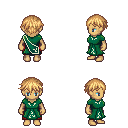
a pixel art fantasy rpg character, female body template, human, tanned skin, sash dress, red pants, light blonde short bangs hairstyle, four views (front, back, left, right), 2x2 character sprite sheet, small pixel art, hard edges, no anti-aliasing